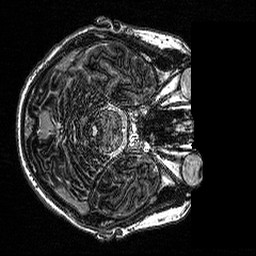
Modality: MP2RAGE
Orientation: axial
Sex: female
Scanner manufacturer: siemens
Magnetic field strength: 3 T
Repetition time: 5 s
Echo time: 0.00292 s